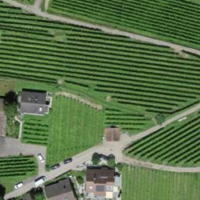
EUNIS habitat code: 40
Species observed at this site:
Achillea millefolium